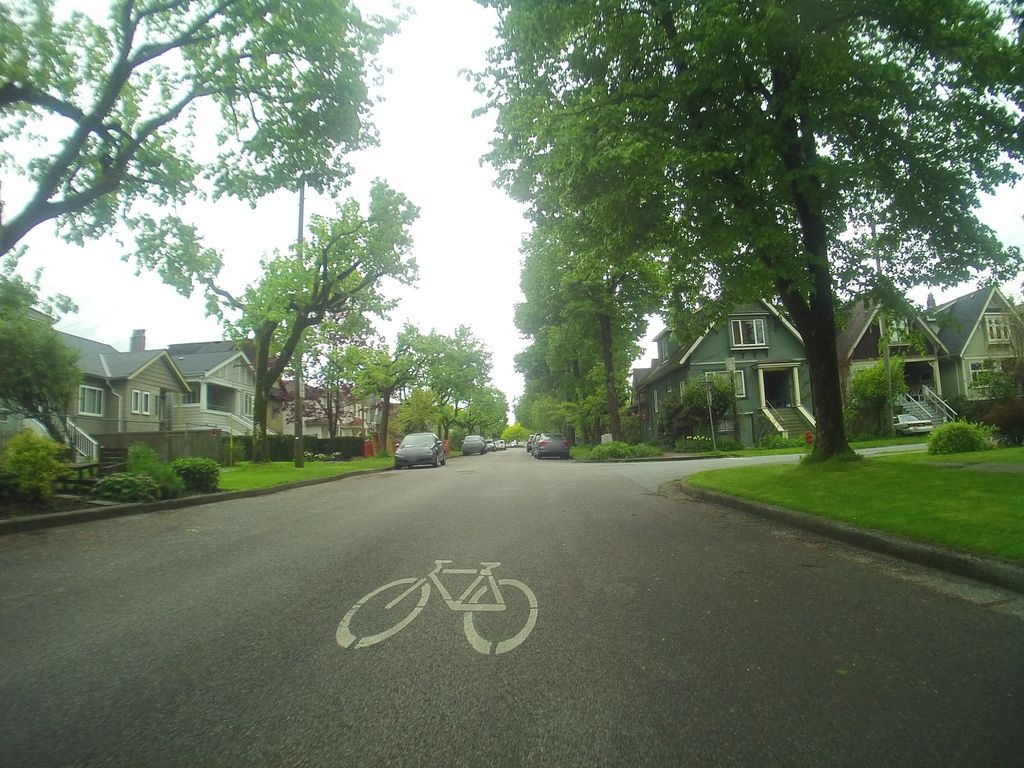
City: vancouver